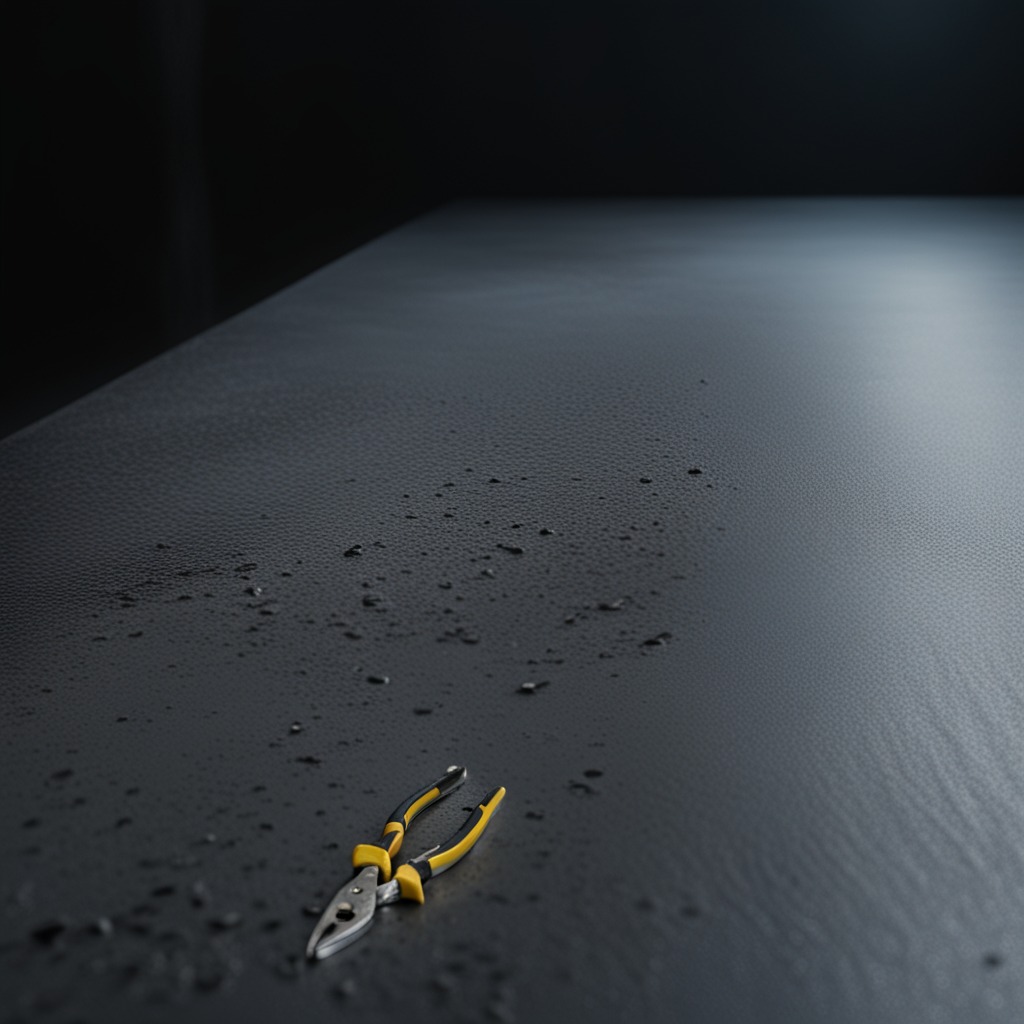
A plier is lying on the granite table inside a workshop at night.